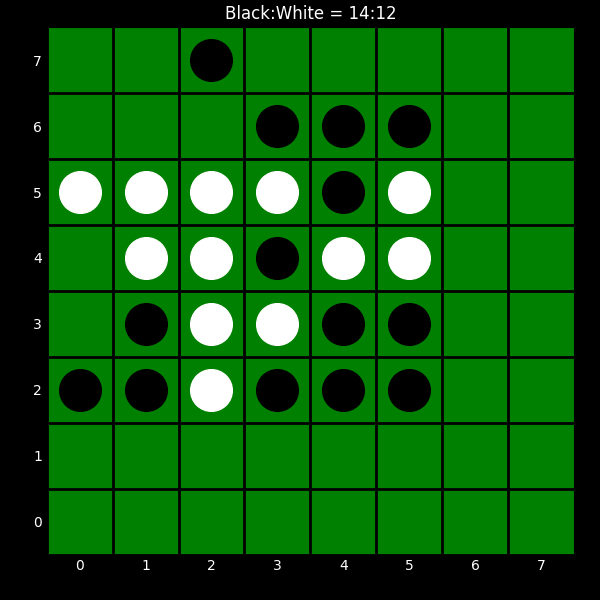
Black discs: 14
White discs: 12